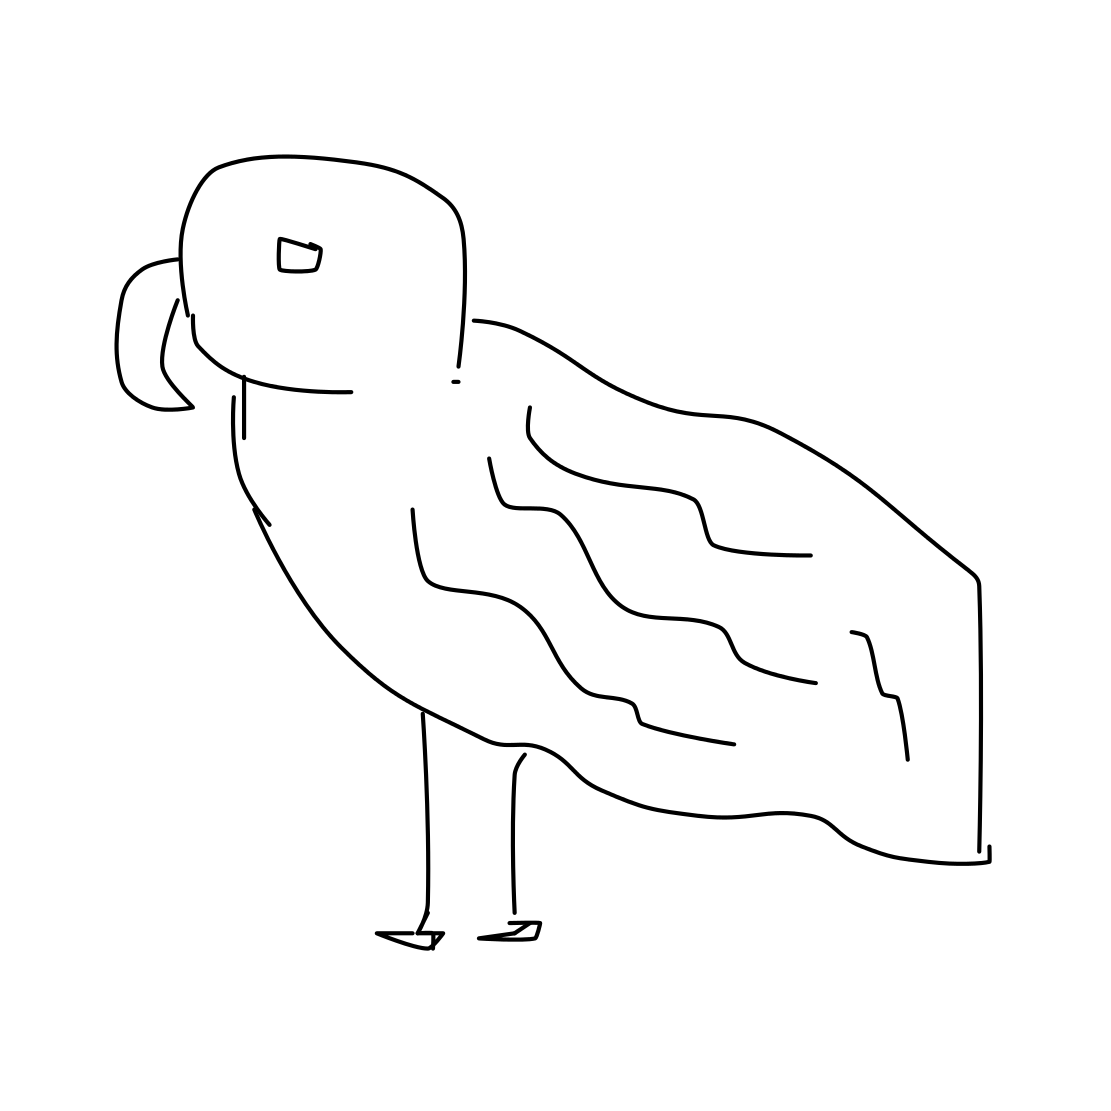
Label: parrot